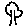
Label: tree